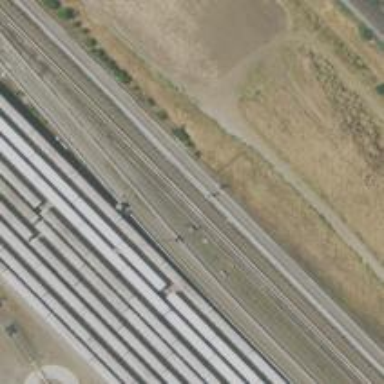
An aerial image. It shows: Electrified rail service yard.